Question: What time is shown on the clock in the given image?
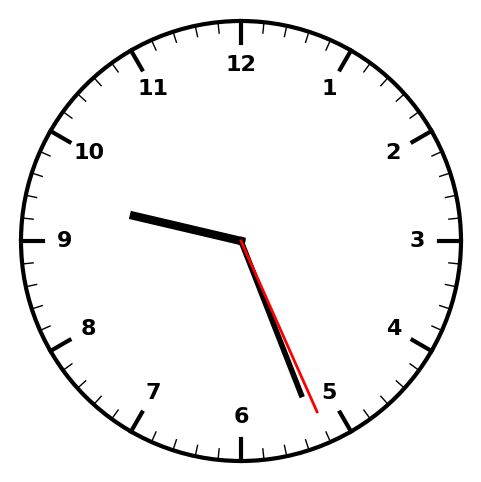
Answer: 09:26:26